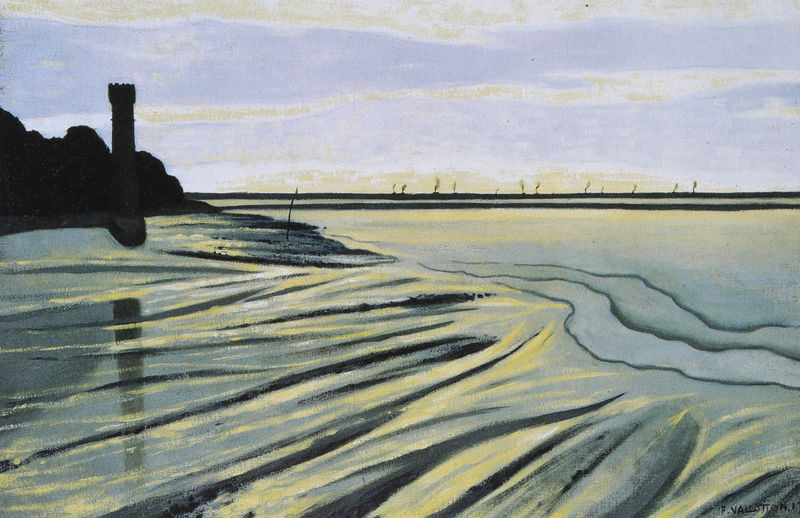
Titel: Wattenmeer bei Honfleur im Abendlicht
Künstler: Félix Vallotton
Standort: Lausanne
Institution: Musée Cantonal des Beaux-Arts
Schlagwörter: berg, blau, dunkel, felsen, gemälde, himmel, meer, schatten, wasser, weiß, wolken, bäume, fluss, gelb, grün, landschaft, sand, see, ufer, abend, frankreich, grau, hell, licht, schwarz, eis, wolke, beige, malerei, stein, signatur, öl, deich, dämmerung, horizont, häuser, hügel, morgen, natur, schilf, spiegelung, brücke, rauch, boden, pflanzen, wasserfall, stock, turm, bewölkt, hellblau, gischt, küste, schiffe, segel, segelschiffe, strand, vallotton, welle, wellen, mast, berge, dünen, fels, modern, formen, linien, signiert, damm, strömung, brandung, flut, wogen, jugendstil, silouette, striche, reflexion, zinnen, abstrahiert, ebbe, pril, burg, gezeiten, leuchtturm, linie, meerlandschaft, munch, nordlandschaft, parallel, pfahl, priel, reflexionen, schlick, schlik, seen, unwirklichkeit, watt, wattwürmer, mer, priele